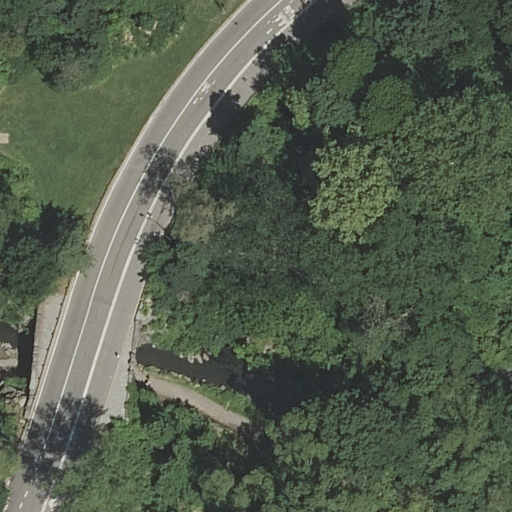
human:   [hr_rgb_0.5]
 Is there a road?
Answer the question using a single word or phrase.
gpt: yes

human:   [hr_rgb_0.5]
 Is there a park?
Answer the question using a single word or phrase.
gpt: yes

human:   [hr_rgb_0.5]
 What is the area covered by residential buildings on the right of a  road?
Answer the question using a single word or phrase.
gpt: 0m2

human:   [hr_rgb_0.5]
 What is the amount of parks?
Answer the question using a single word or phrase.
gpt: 1

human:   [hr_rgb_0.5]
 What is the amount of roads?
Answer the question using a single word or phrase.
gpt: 7

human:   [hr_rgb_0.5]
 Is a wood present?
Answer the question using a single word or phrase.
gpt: yes

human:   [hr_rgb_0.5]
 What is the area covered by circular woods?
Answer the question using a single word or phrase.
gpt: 0m2

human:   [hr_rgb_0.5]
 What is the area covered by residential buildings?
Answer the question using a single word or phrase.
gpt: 0m2

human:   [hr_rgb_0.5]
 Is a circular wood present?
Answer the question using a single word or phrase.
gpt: no

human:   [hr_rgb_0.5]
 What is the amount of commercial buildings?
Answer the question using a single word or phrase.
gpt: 0

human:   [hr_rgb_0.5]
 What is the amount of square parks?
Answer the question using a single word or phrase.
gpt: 0

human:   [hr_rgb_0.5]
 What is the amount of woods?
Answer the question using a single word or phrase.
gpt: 1

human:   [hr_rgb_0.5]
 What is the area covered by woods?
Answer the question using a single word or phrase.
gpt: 9790m2

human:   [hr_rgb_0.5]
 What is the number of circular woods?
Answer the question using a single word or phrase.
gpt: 0

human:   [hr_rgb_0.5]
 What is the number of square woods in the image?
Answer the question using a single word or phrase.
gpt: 0

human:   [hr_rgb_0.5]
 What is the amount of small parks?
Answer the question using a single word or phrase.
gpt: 0

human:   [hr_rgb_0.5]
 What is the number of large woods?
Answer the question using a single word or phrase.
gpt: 1

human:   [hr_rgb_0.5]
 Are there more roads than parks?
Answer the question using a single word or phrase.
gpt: yes

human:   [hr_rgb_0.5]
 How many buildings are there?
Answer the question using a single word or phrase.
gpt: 0

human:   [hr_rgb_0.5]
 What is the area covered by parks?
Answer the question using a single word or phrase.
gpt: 10633m2

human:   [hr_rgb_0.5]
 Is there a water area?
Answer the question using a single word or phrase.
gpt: no

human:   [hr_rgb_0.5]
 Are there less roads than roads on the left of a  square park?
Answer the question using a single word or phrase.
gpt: no

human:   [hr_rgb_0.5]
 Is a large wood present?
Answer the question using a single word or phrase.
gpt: yes

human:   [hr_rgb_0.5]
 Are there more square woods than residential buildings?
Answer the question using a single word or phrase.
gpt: no

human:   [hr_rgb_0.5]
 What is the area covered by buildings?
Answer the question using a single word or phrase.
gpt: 0m2

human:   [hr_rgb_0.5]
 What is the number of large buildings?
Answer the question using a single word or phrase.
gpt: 0

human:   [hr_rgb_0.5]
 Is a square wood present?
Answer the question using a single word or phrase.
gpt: no

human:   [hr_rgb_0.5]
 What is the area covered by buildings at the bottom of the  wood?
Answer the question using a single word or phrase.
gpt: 0m2

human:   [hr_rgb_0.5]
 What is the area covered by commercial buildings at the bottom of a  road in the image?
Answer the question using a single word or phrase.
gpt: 0m2

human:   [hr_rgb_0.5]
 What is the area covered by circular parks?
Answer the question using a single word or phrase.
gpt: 0m2

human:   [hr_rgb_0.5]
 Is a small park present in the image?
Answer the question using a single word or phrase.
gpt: no

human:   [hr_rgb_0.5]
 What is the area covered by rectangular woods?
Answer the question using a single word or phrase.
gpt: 0m2

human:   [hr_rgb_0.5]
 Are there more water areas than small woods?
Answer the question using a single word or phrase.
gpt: no

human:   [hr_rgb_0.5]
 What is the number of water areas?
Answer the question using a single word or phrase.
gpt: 0

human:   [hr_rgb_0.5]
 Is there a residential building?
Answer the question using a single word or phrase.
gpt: no

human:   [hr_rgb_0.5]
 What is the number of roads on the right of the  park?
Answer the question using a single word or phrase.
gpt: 0

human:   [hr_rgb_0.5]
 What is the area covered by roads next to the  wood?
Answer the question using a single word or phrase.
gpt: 0m2

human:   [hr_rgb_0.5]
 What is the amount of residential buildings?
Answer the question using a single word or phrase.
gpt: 0

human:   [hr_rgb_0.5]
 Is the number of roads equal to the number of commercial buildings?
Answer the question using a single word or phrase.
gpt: no

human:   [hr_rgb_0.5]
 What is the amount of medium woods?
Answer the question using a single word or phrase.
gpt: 0

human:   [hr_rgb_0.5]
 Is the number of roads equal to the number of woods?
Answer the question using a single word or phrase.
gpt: no

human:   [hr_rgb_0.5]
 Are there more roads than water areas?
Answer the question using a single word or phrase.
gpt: yes

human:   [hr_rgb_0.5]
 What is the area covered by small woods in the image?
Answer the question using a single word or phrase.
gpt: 0m2

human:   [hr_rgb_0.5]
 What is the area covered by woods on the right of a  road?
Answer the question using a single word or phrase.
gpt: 9790m2

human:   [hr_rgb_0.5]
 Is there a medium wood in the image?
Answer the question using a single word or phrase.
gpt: no

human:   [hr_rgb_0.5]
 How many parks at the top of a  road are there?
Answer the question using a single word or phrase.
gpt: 1

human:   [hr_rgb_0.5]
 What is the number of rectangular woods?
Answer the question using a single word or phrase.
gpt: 0

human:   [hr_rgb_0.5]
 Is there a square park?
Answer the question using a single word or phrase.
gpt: no

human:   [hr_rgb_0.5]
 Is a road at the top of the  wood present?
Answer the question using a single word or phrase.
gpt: no

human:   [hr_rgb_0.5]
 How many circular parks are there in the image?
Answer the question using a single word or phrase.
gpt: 0

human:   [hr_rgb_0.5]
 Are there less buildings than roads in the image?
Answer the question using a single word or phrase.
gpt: yes

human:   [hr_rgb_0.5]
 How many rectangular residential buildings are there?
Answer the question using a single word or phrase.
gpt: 0

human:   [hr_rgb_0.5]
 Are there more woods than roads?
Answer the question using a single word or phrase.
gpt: no

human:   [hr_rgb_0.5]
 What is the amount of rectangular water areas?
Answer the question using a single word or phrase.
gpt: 0

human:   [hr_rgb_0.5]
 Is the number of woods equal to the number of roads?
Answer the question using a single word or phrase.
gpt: no

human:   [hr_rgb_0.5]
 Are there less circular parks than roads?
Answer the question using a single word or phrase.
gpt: yes

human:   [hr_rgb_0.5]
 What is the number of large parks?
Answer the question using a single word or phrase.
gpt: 1

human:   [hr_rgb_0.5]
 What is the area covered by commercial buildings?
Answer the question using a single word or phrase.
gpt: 0m2

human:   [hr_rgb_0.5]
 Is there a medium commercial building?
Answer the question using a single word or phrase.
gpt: no

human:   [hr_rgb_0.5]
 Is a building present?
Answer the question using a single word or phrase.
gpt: no

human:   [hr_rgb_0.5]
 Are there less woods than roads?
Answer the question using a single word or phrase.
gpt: yes

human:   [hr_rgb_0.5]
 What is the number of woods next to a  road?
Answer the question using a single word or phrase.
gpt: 1

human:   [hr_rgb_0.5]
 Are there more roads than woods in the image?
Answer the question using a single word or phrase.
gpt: yes

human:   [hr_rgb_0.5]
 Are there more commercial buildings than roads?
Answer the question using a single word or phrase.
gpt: no